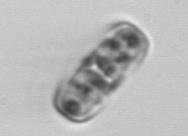
Label: Ephemera